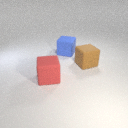
large blue rubber cube behind large brown rubber cube